Question: I tried to install MVC3 on Visual Studio 2010 by following this link, but got an error as shown in image.

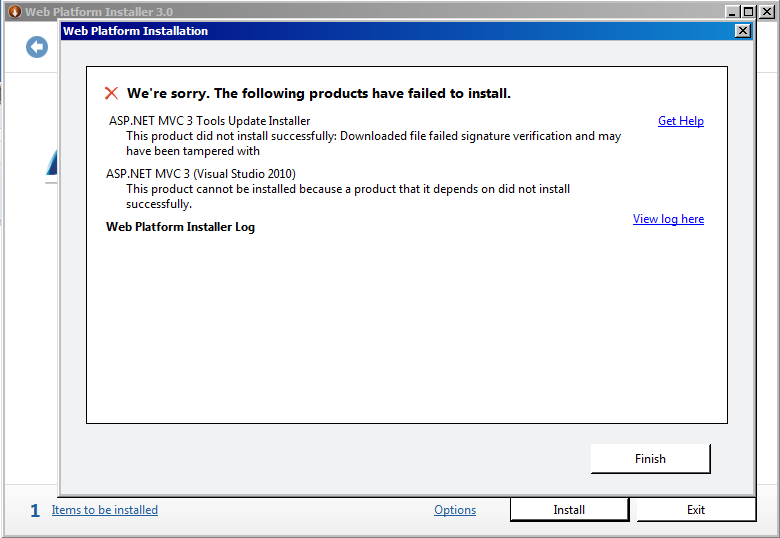
Answer: Upgrade your Web Platform Installer to 4.0 found here: <URL>
If that fails you can always install MVC 3 manually here:
<URL>